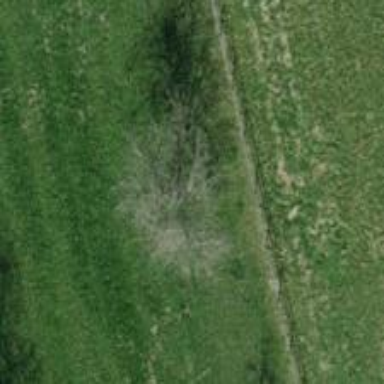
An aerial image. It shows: Broadleaved tree with lush leaves.